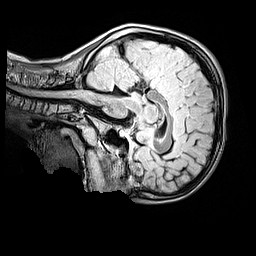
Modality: FLAIR
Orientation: sagittal
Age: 9
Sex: male
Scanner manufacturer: siemens
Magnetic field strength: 3 T
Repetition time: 5 s
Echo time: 0.388 s